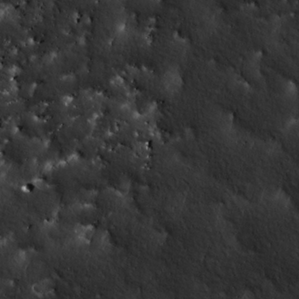
Label: non_frost